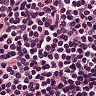
Metastatic tissue present: no